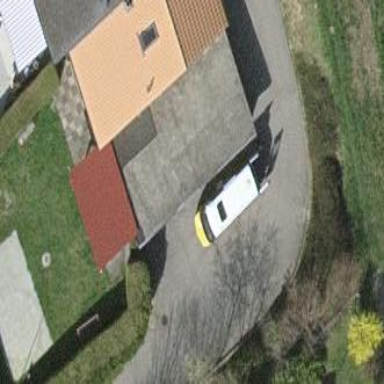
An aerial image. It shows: Group of garages.